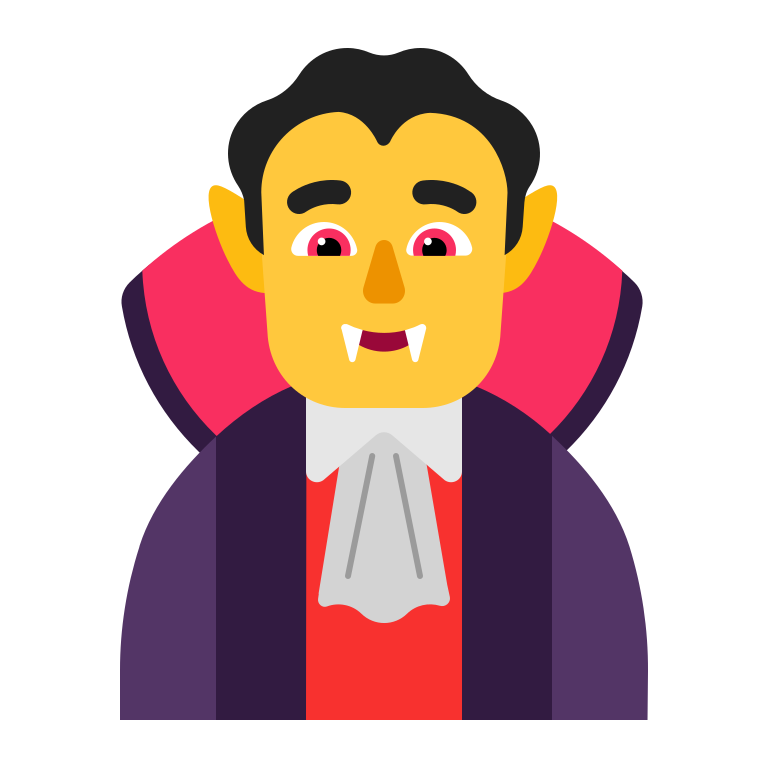
man vampire flat default